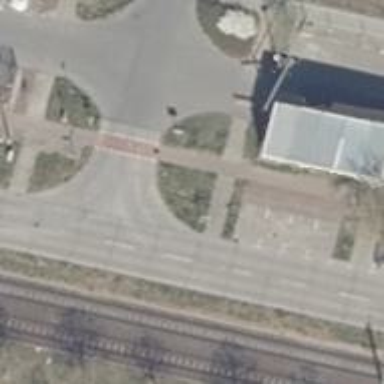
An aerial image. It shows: Residential road with concrete surface. There are separate sidewalks on both sides.